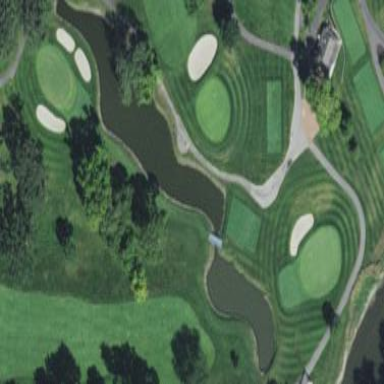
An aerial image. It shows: Water hazard on golf course. The hazard is natural water feature.